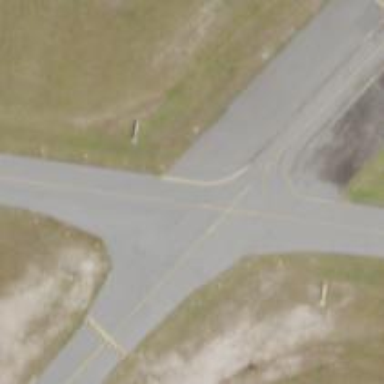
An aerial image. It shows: Image of taxiway at airport.